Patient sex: M
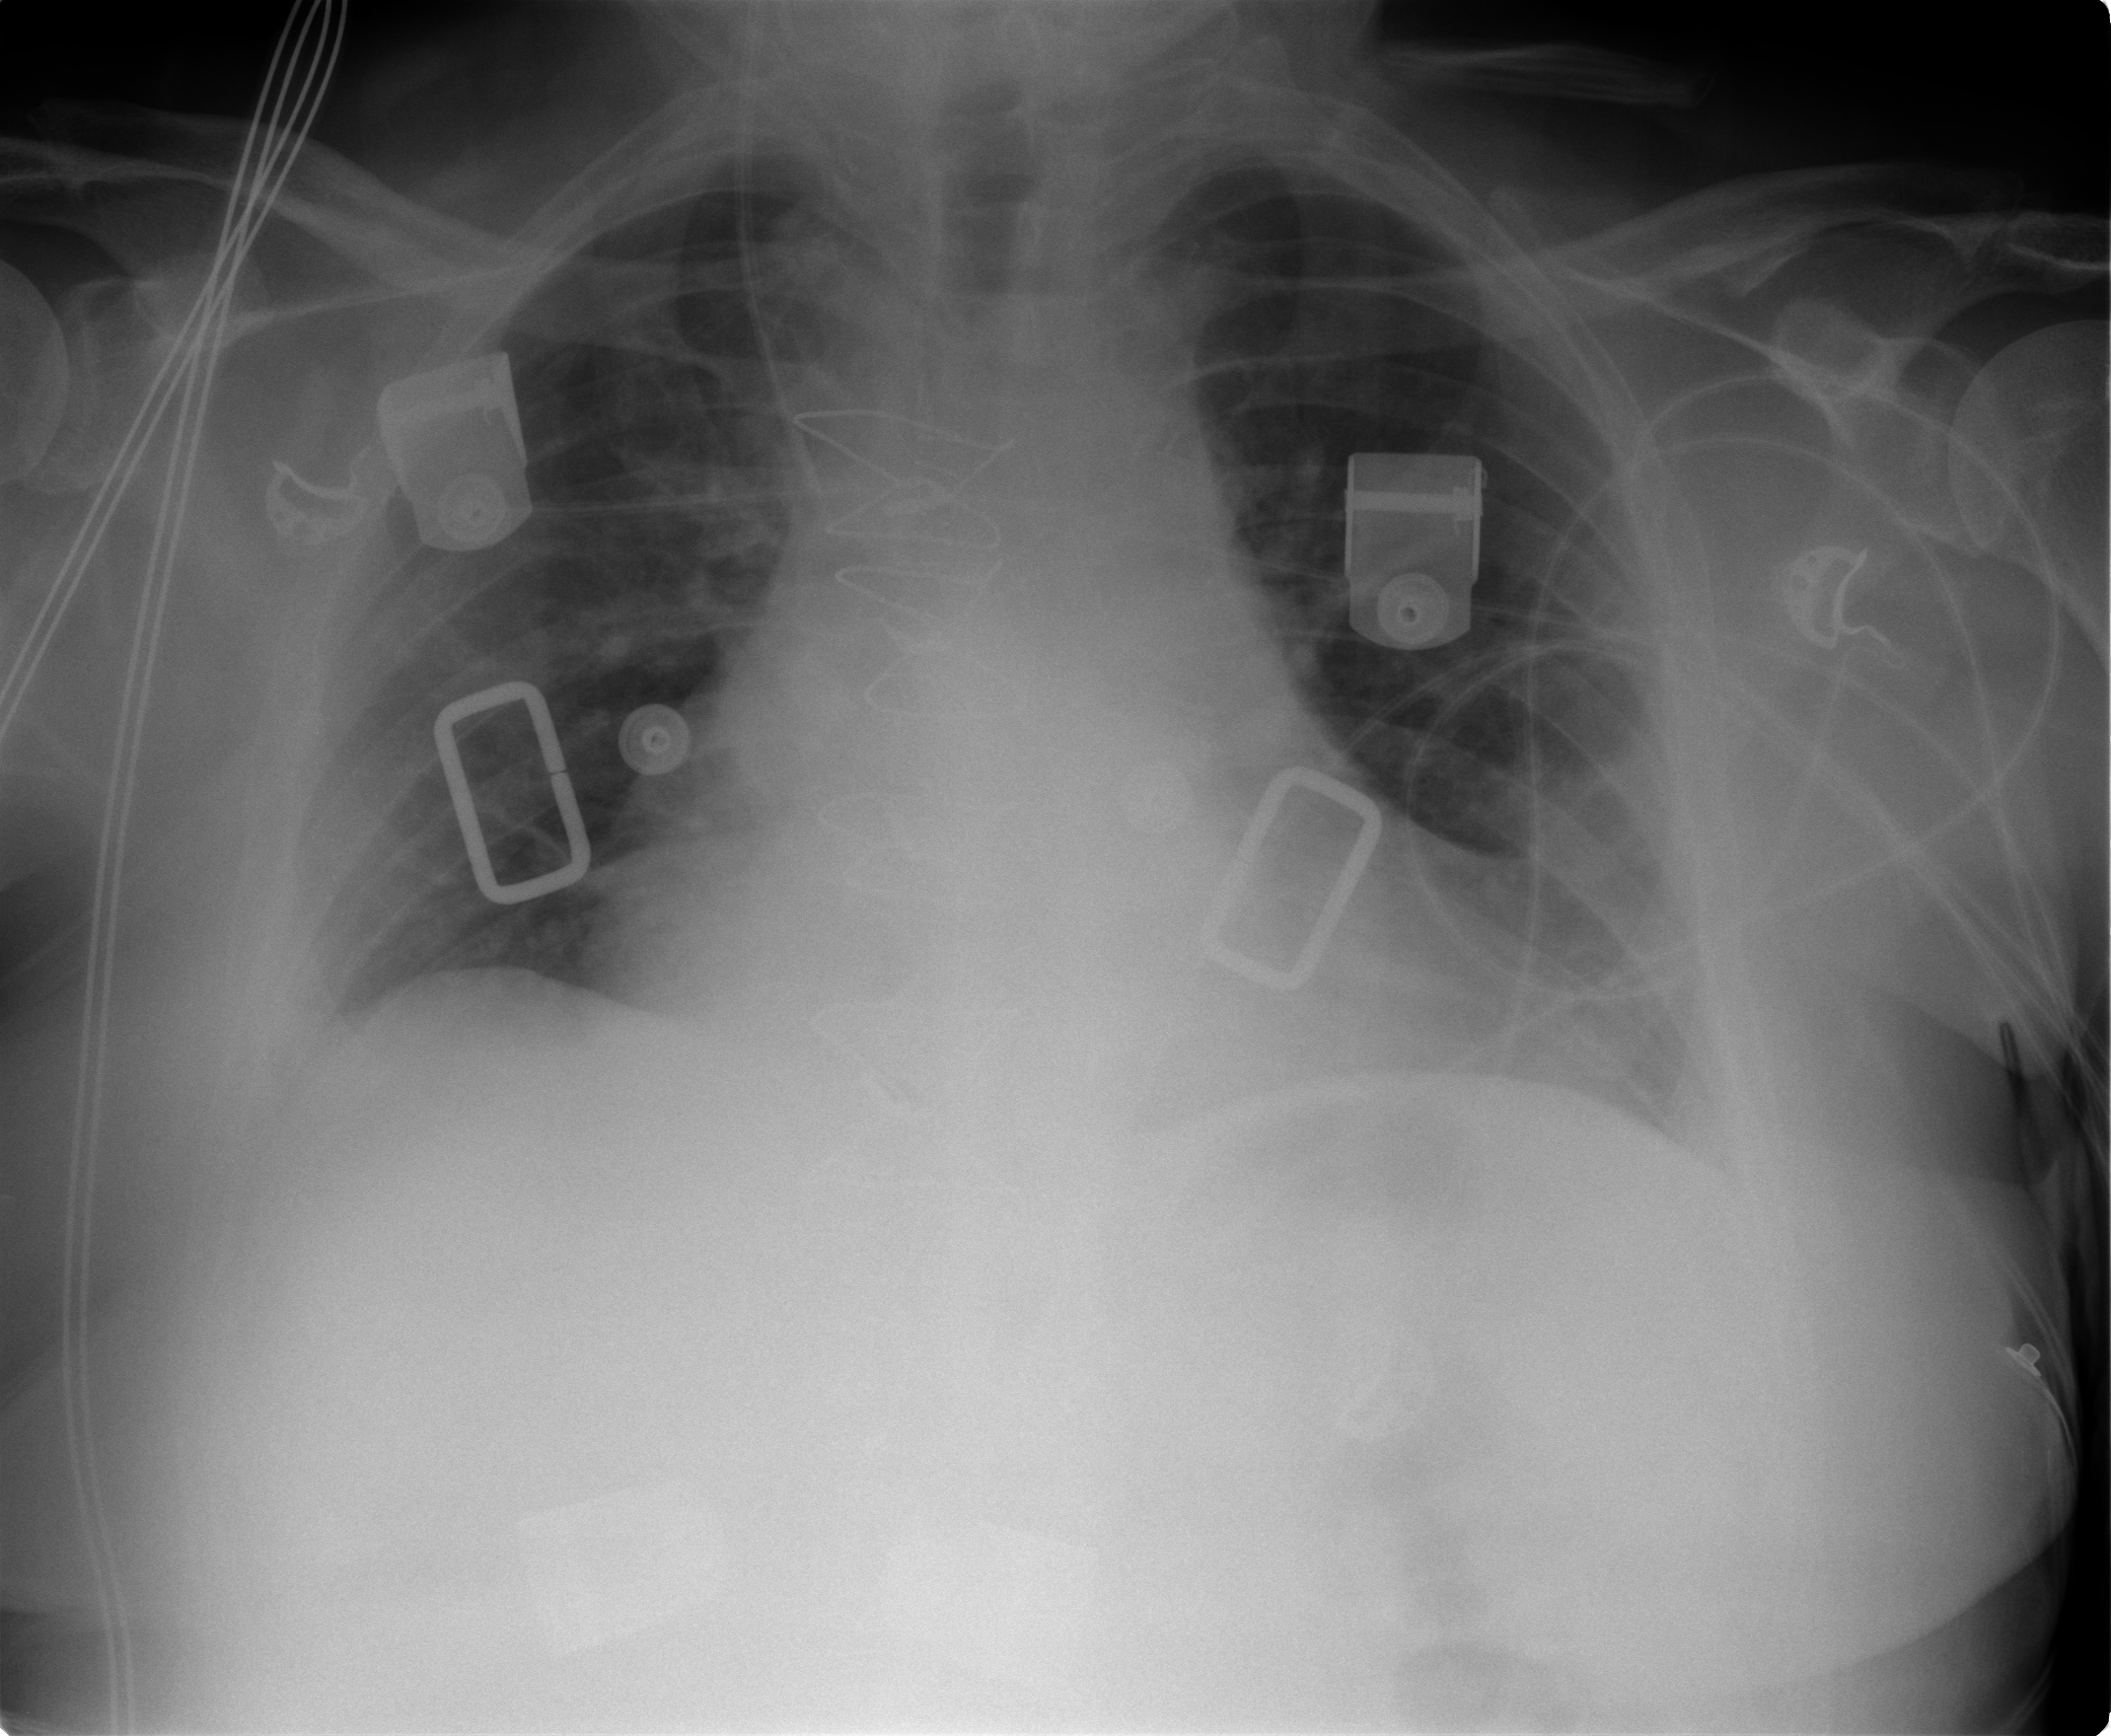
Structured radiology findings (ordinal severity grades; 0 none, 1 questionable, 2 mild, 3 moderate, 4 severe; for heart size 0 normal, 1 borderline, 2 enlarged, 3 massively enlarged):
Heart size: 2
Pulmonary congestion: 2
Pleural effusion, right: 1
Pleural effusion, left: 1
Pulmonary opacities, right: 0
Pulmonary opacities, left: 0
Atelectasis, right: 0
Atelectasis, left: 1